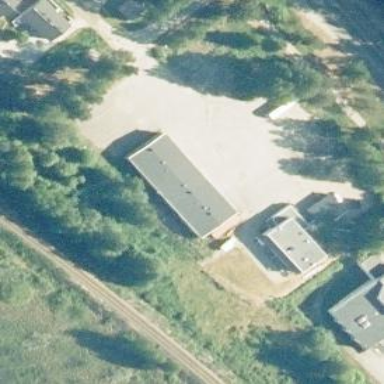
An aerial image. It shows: Garage building.